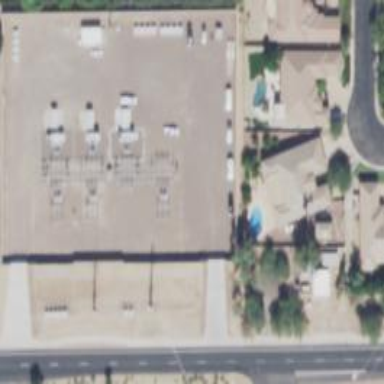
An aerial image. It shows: Outdoor power substation located behind wall. The substation operates at the distribution level.